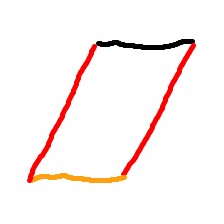
Shape: parallelogram